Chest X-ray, PA view. Patient: 50 years old, sex F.
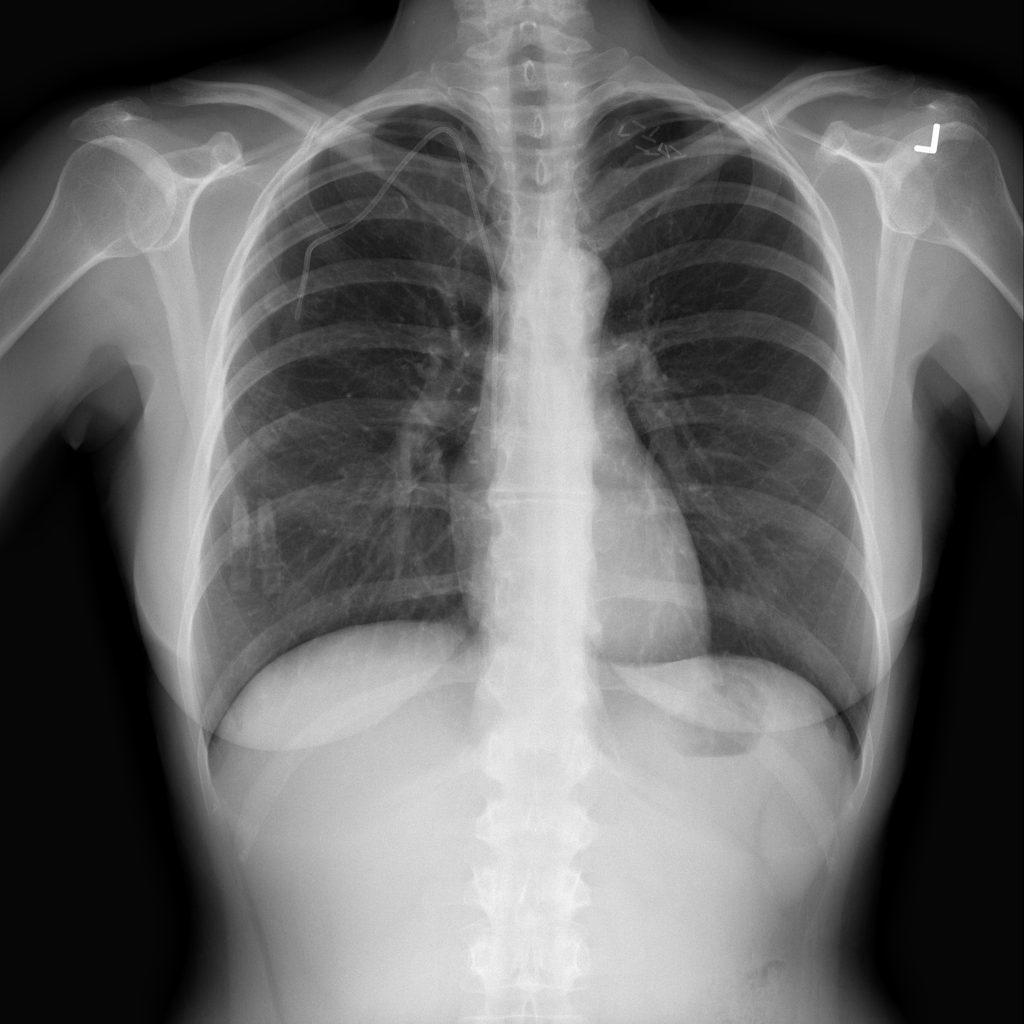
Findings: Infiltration